Interaction volume radius: 5 \u00c5
Interaction volume height: 40 \u00c5
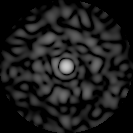
Disorder parameter: 0.8366